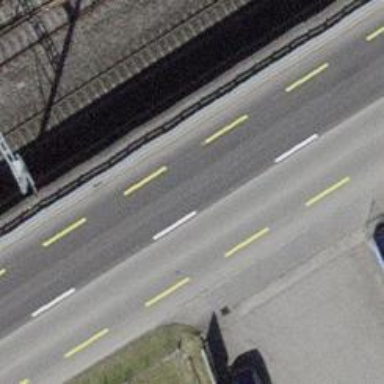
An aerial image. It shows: Primary road with asphalt surface and designated cycle lane.